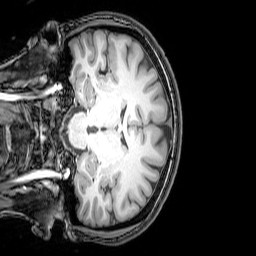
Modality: T1w
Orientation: coronal
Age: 25
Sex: female
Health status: healthy
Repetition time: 0.081 s
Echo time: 0.037 s